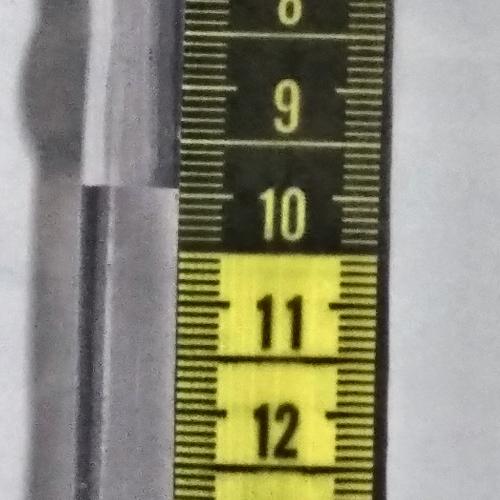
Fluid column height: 10.0 cm